Field crop: maize
Growth stage: 1
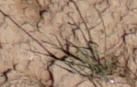
Species: lolium